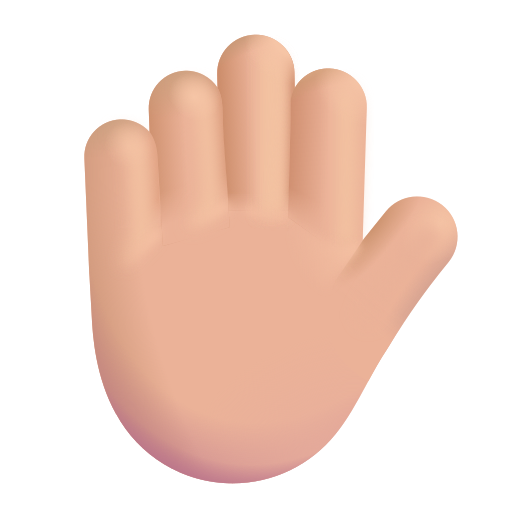
raised hand color  light